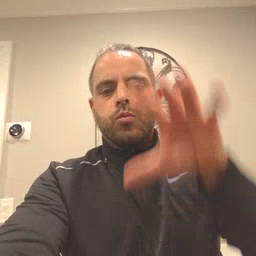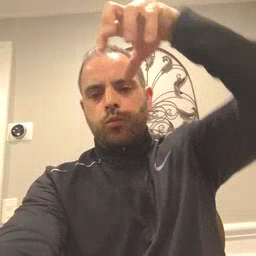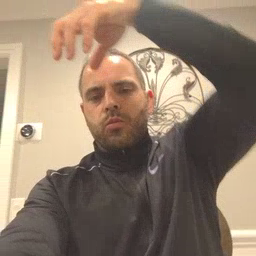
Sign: cloud